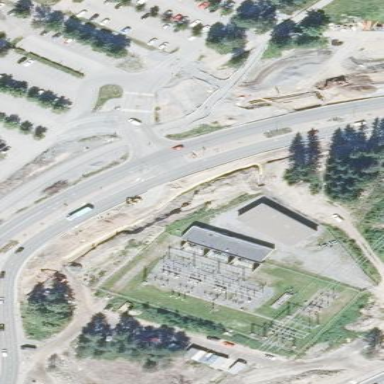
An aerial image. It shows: Power substation.